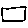
Label: square